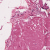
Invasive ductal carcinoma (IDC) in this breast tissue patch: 0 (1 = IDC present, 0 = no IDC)